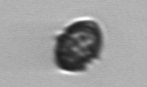
Label: Kryptoperidinium_triquetrum